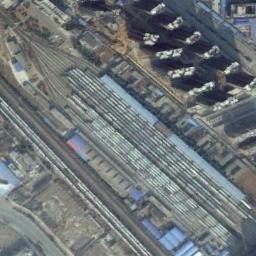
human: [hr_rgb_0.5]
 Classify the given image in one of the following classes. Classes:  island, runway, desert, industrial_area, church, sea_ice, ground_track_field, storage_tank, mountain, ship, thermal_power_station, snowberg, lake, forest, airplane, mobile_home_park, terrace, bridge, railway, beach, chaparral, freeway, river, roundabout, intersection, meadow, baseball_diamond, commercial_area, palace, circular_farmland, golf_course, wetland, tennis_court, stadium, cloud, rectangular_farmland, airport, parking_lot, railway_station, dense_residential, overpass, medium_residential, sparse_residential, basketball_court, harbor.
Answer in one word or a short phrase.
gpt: railway_station